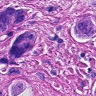
Metastatic tissue present: yes